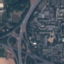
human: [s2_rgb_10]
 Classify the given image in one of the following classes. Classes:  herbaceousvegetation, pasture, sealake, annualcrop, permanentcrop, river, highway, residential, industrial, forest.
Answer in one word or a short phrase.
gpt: Highway